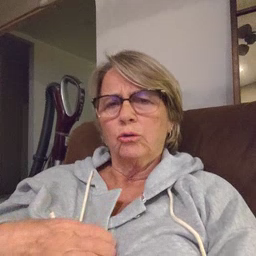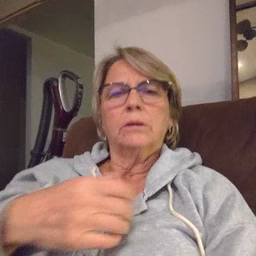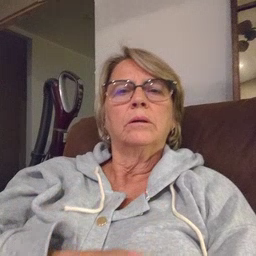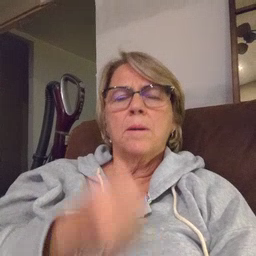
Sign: hungry